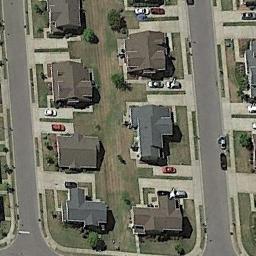
Label: residential